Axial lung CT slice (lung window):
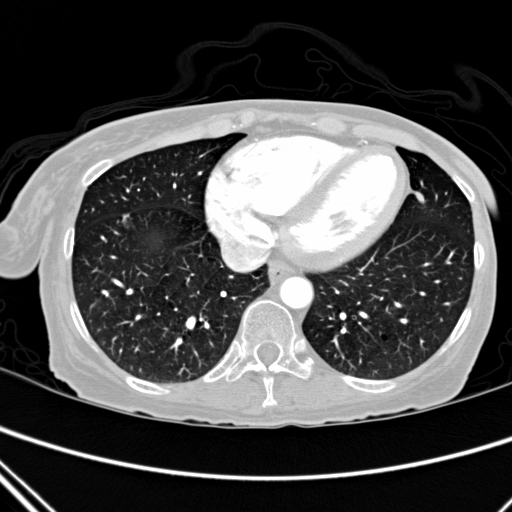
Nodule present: no